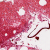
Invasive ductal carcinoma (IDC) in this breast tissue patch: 0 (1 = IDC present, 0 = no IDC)